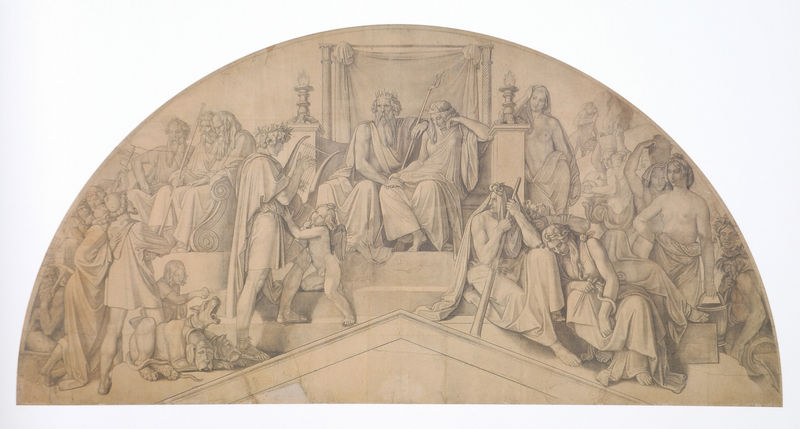
Titel: Orpheus in der Unterwelt
Künstler: Peter Cornelius
Standort: Berlin
Institution: Alte Nationalgalerie
Schlagwörter: dunkel, flügel, himmel, mann, nackt, schatten, umhang, weiß, akte, frauen, menschen, sand, sitzen, braun, busen, femmes, frau, grau, hell, licht, lichter, männer, schwarz, skizze, säulen, zeichnung, dach, hund, hunde, tier, fest, versammlung, alt, bärte, gericht, jung, alte, architektur, blass, diener, falten, tod, vorhang, gewand, haare, sitzend, gewänder, kind, klassizismus, paar, krone, renaissance, kinder, stock, engel, füße, papier, schlafen, bogen, stab, giebel, grafik, graphik, hof, sepia, figuren, rundbogen, treppe, könig, thron, muskeln, wandgemälde, leuchter, stufe, stufen, halbakt, liegend, nazarener, antike, flamme, palast, flammen, zweig, druck, holzstich, radierung, stich, schlange, volk, herrscher, entwurf, lorbeer, lorbeerkranz, pantheon, halbkreis, halbrund, fries, dreiecksgiebel, jüngling, sänger, tid, lässig, chien, altes testament, antik, götter, zeus, olymp, maul, griechisch, lust, mythos, sage, griechenland, schlangen, bleich, venus, plan, hochsitz, tempel, königin, personengruppe, laute, apoll, schnecken, hera, juno, jupiter, harfe, götterbote, lyra, merkur, amor, heilig, klassik, helden, leier, athene, minerva, fackel, heroisch, kerberus, rötel, lune, apollo, cupido, dionysos, besitz, heldenhaft, klassisch, apollon, cerberus, hades, unterwelt, wasserkrug, enfants, sehne, kithara, roi, tympanon, zeichung, paare, vorzeichnung, dessin, tuniken, bogenfeld, david, anges, ingres, münner, thronen, cornelius, statue, aphrodite, eroten, neptun, jesus, poseidon, orfeus, orpheus, apothéose d'omere, detali, eurydike, griechnaland, göttinnnen, josef und seine brüder, kitarra, merkurstab, proserpina, zerberus, zweizack, schnorr von carolsfeld, anhörung, throne, diable, reine, trident, nu, hofhaltung, salomon, kaulfuss, götterthron, religieux, herrschger, parteuese, chjien